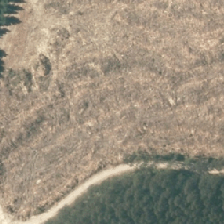
Land cover: harvested_forest